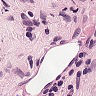
Metastatic tissue present: no